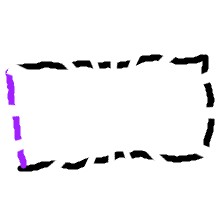
Shape: rectangle